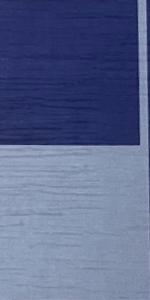
Label: Empty